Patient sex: F
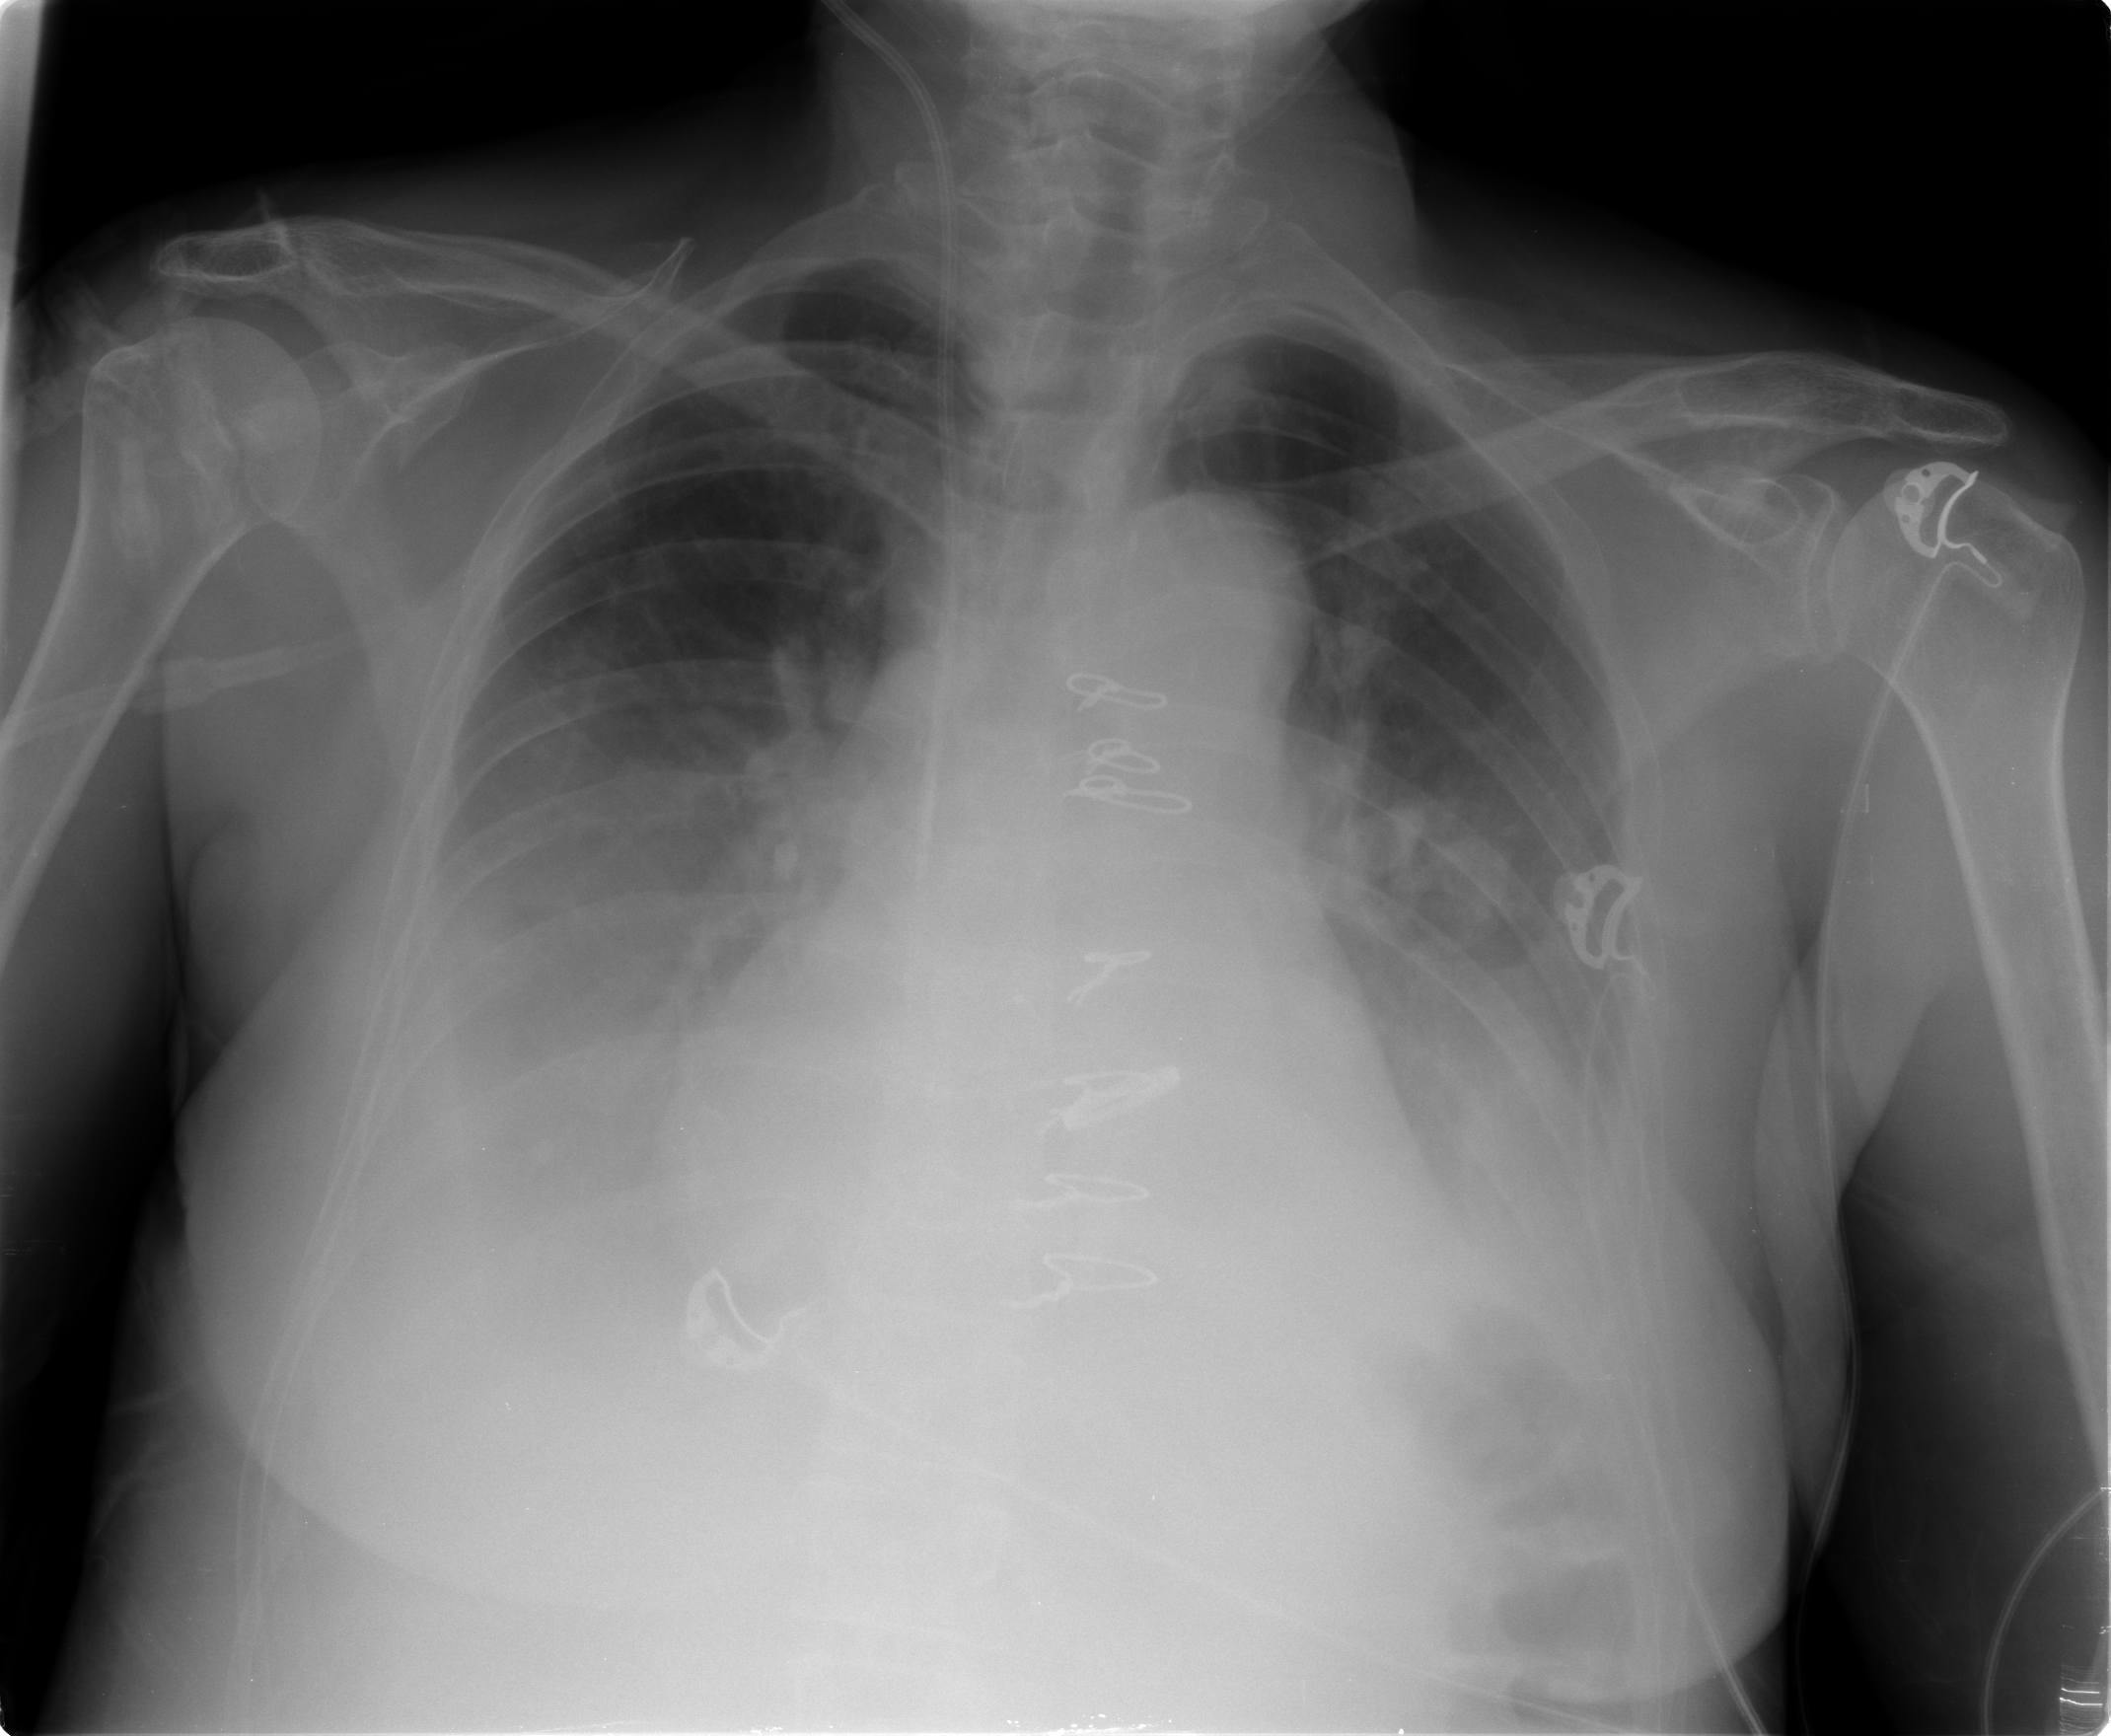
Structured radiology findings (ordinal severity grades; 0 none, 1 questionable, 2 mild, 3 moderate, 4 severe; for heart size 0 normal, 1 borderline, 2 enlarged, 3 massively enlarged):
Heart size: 2
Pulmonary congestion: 2
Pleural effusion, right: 3
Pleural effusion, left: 2
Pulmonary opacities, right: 2
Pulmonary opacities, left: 2
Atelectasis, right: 2
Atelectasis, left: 2